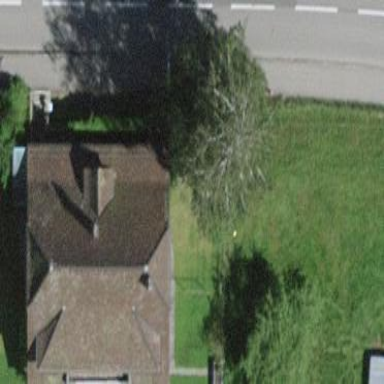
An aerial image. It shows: Simple house.